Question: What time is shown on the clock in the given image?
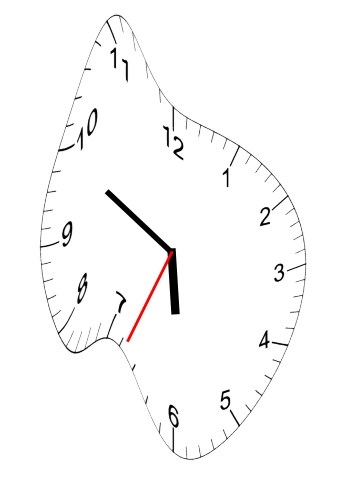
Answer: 05:49:34